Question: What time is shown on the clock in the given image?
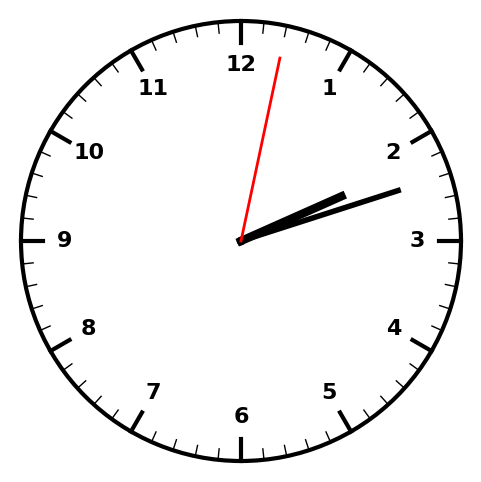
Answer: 02:12:02